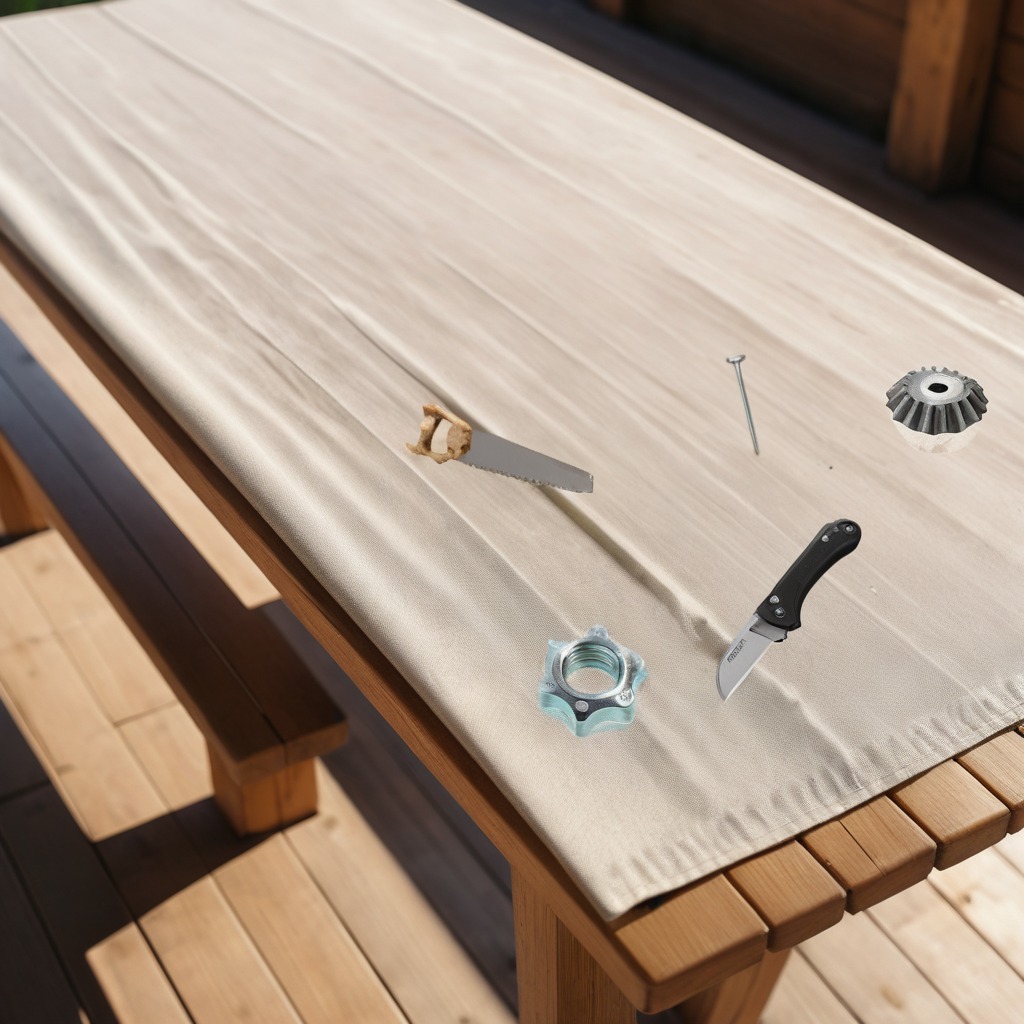
A steel gear with teeth, a utility knife, an iron nail, a handheld metal saw, and a metal nut are lying on a wooden table in an outdoor workshop during daytime bright natural light soft shadows worn but beneath the cloth.